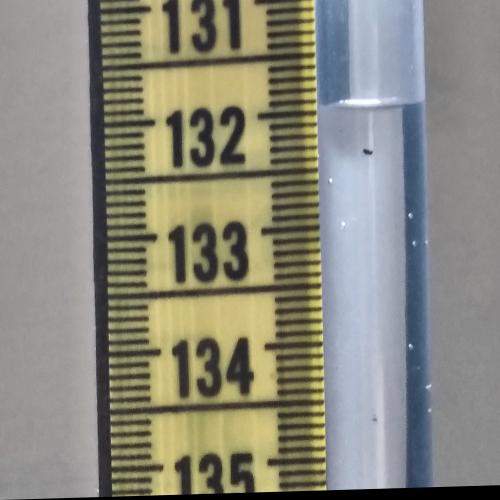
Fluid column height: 132.0 cm